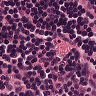
Metastatic tissue present: no